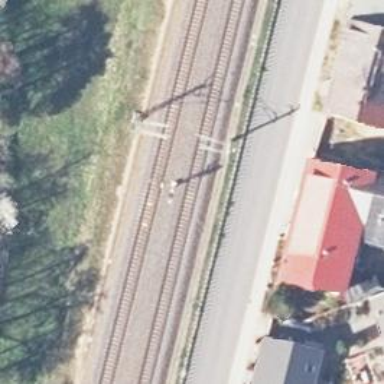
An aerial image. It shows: Railway signal with block marker train protection type.